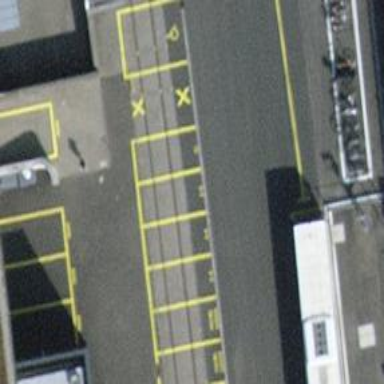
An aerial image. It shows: Public transport stop position.